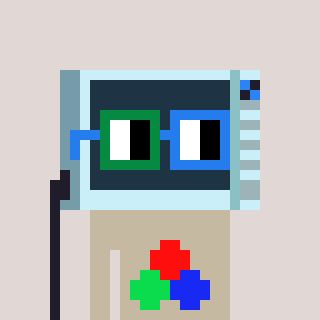
a pixel art character with square green and blue glasses, a microwave-shaped head and a bege-colored body on a warm background